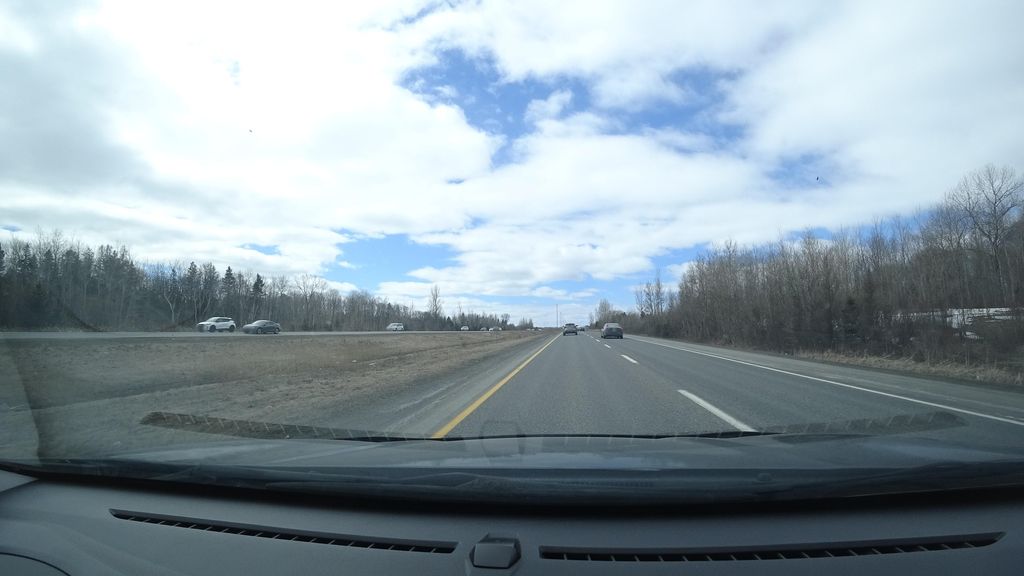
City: quebec_city